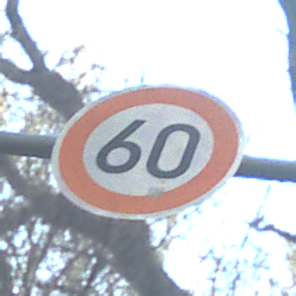
Verkehrszeichen: Geschwindigkeit60
Umgebung: Outdoor, Nature
Tageszeit: SunriseSunset
Wetter: Clear
Licht: Natural
Jahreszeit: Winter
Kontrast: LowContrast